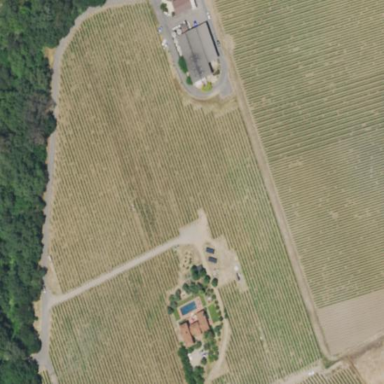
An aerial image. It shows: Vineyard with wine grapes as the crop.